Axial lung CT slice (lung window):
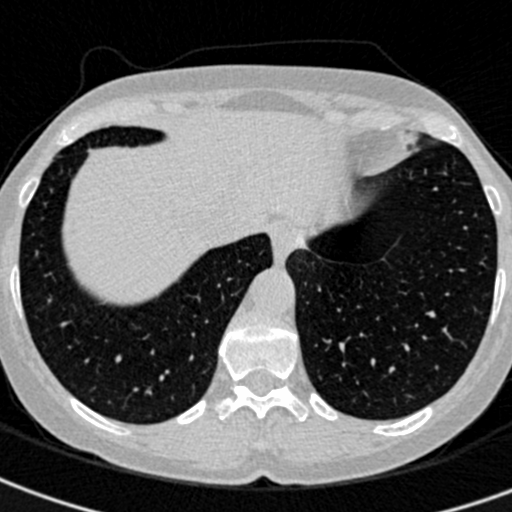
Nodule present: no